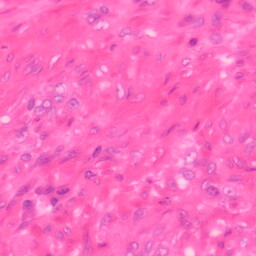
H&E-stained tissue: Colon